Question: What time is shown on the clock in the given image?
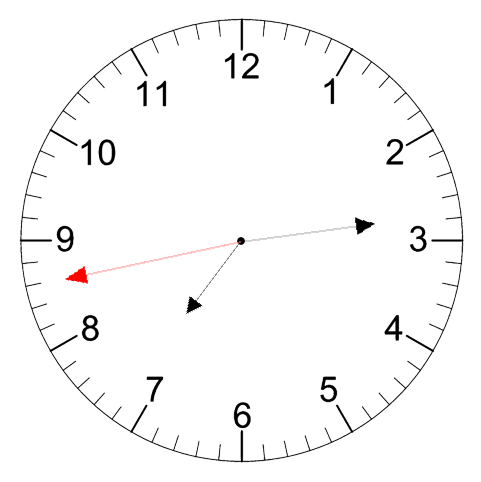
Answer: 07:13:43